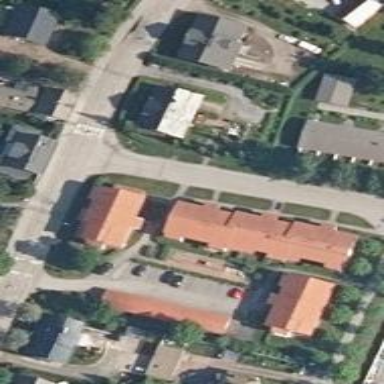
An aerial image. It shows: Residential road with asphalt surface and separate sidewalk.